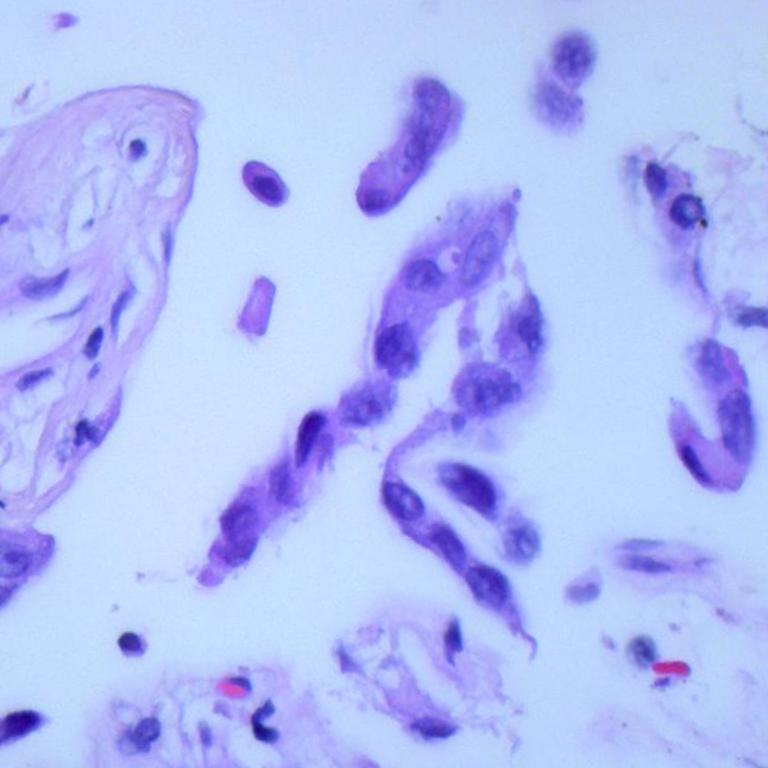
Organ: lung
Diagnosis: adenocarcinomas